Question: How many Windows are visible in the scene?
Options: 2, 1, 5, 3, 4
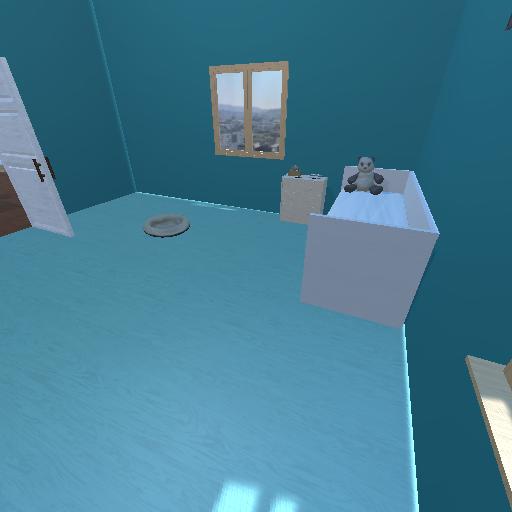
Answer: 2